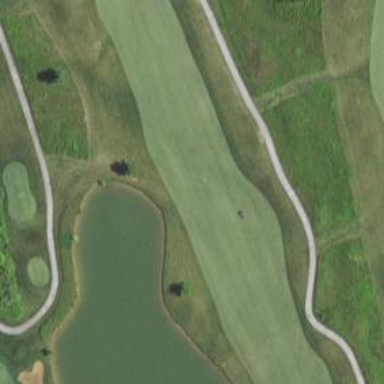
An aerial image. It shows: Grassy area designated as golf fairway.